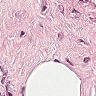
Metastatic tissue present: no